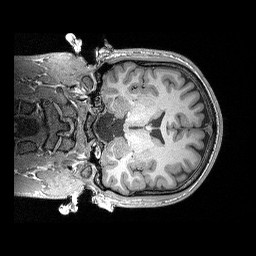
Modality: T1w
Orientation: coronal
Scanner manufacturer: siemens
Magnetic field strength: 3 T
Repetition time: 2.3 s
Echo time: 0.00298 s